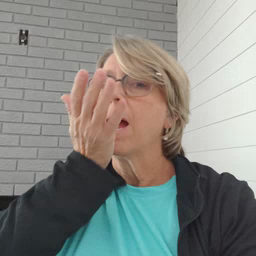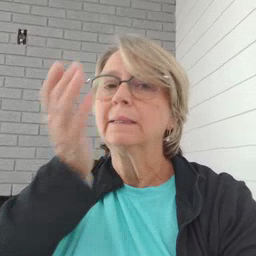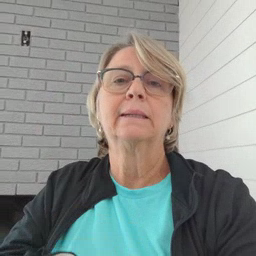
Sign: grass